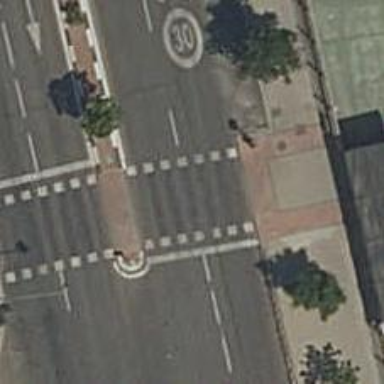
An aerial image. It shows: Road with traffic signals at the crossing.